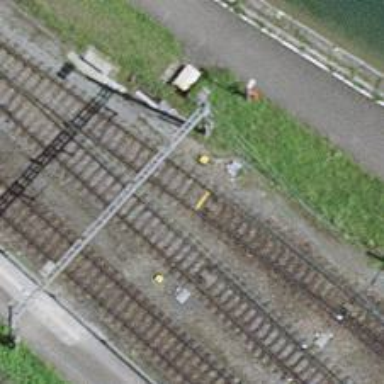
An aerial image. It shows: Electrified rail siding with contact line.